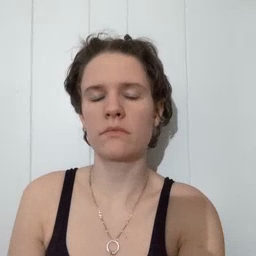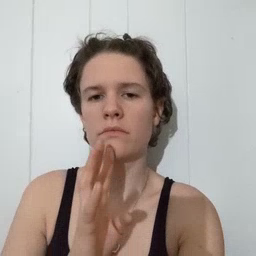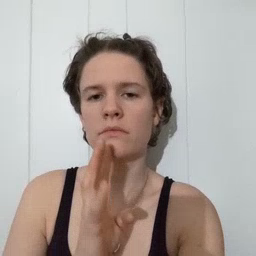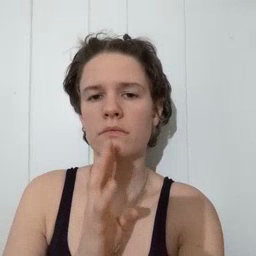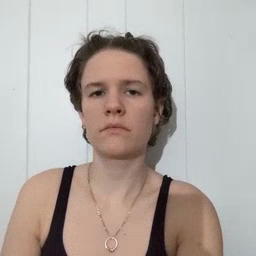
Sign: talk